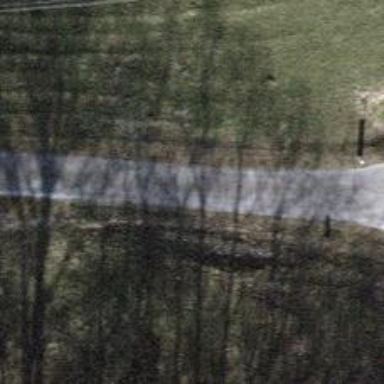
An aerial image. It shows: Unclassified road.